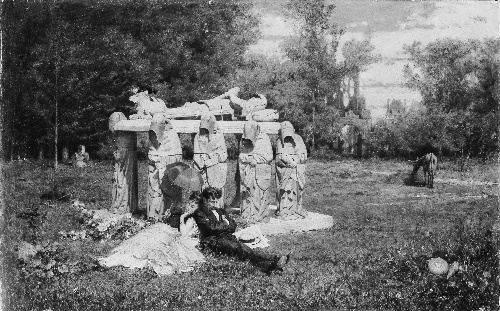
Title: In the Sun
Artist: Charles-Edouard de Beaumont
Artist bio: French, Lannion 1821–1888 Paris
Date: 1875
Object type: Painting
Classification: Paintings
Medium: Oil on canvas
Dimensions: 23 1/2 x 37 3/4 in. (59.7 x 95.9 cm)
Department: European Paintings
Credit line: Gift of Estate of Marie L. Russell, 1946
Accession year: 1946
Repository: Metropolitan Museum of Art, New York, NY
Tags: Men|Women|Cemeteries|Parasols|Sleeping